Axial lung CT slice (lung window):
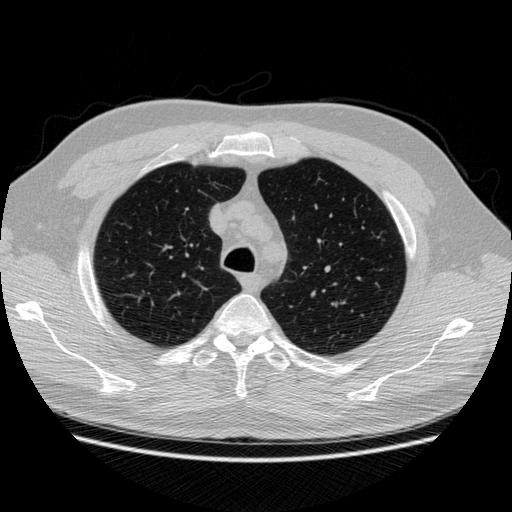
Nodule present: no